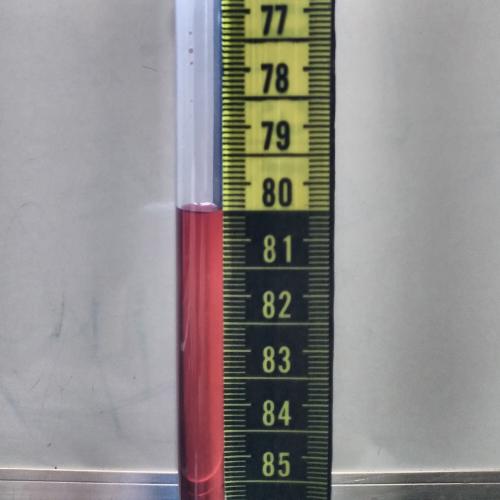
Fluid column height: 80.5 cm